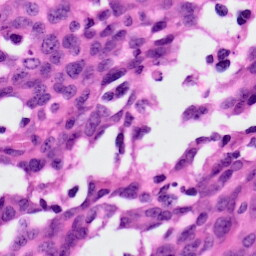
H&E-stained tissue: Ovarian